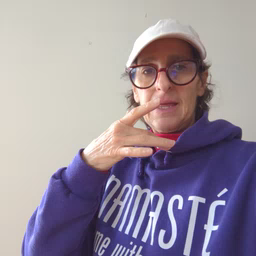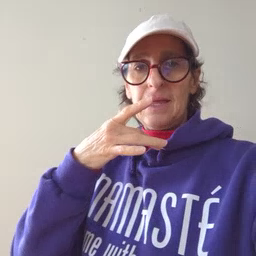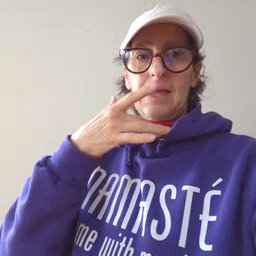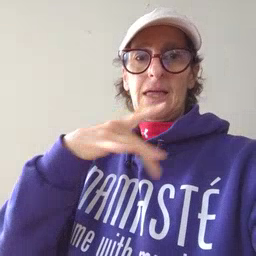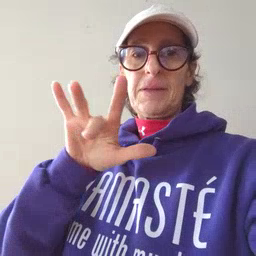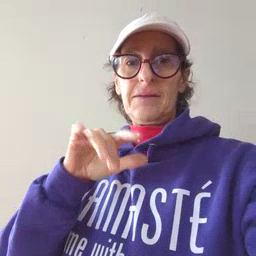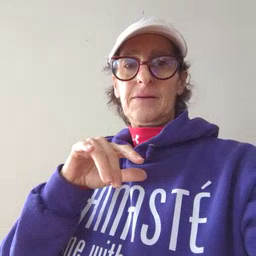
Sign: empty